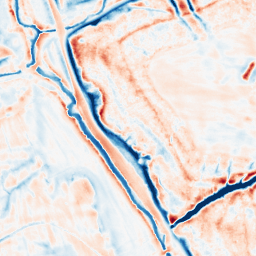
Category: edge_preserving
Decomposition family: bilateral
Decomposition parameters: d: 21
sigma_color: 75
sigma_space: 150
Upsampling method: cubic_mitchell
Upsampling parameters: scale: 2
Upsampling scale: 2